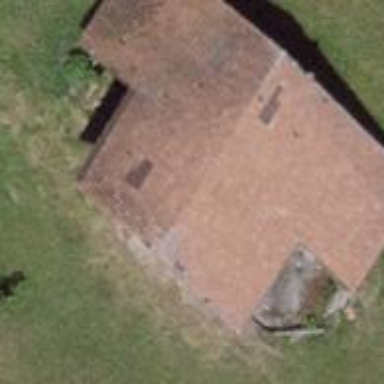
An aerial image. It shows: Barn.